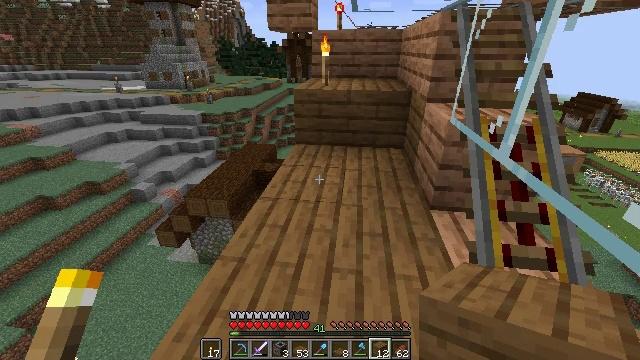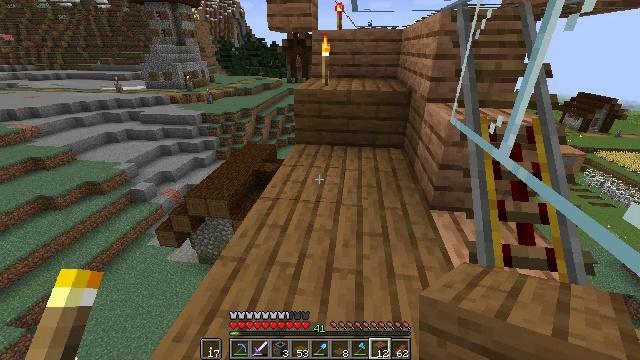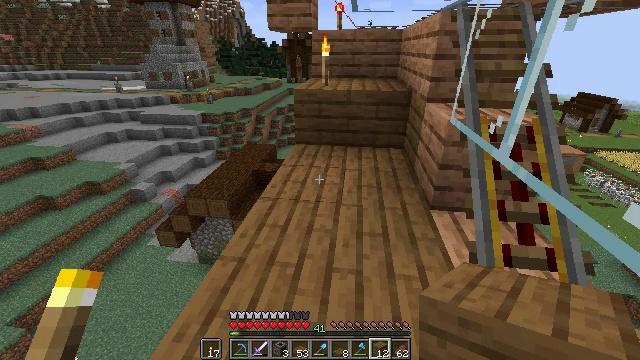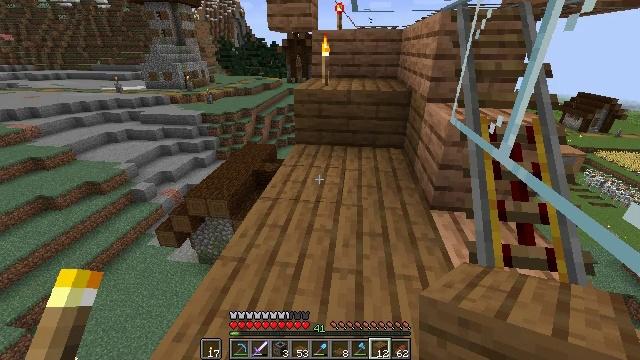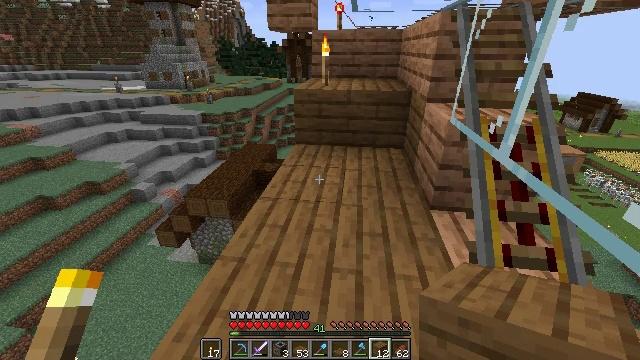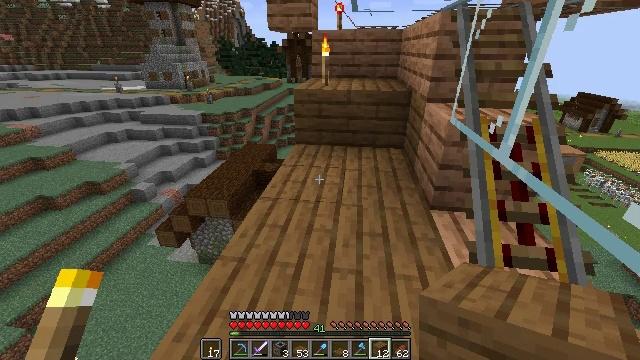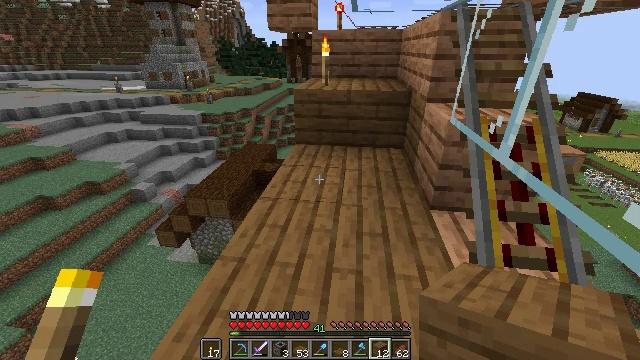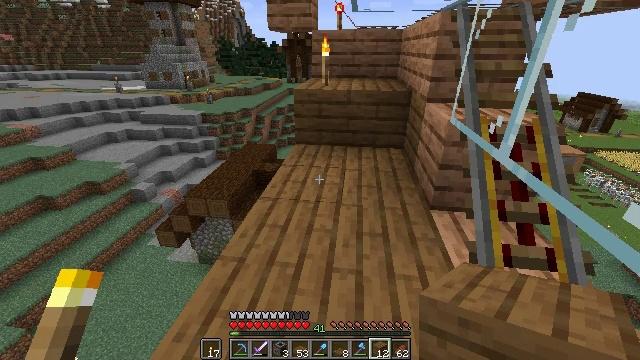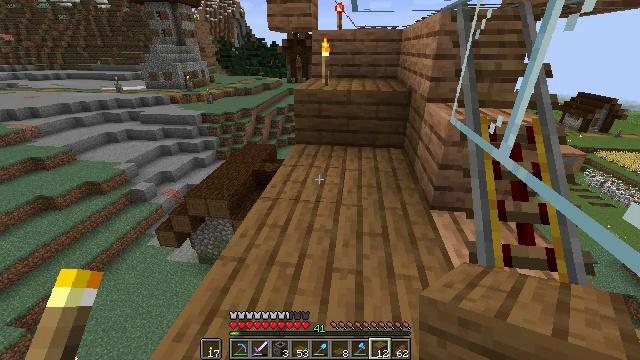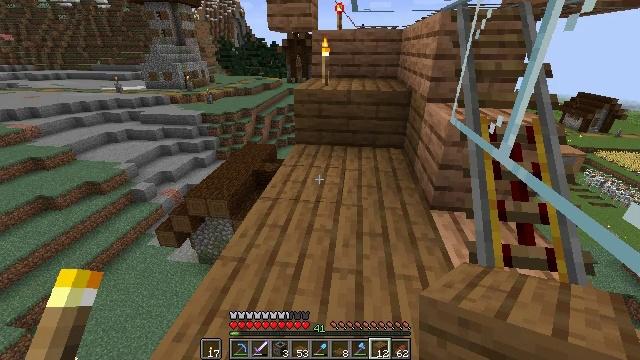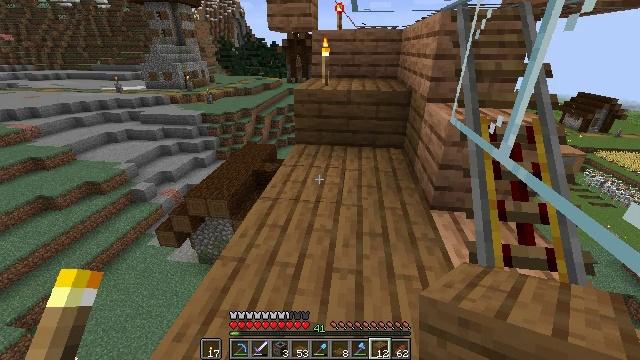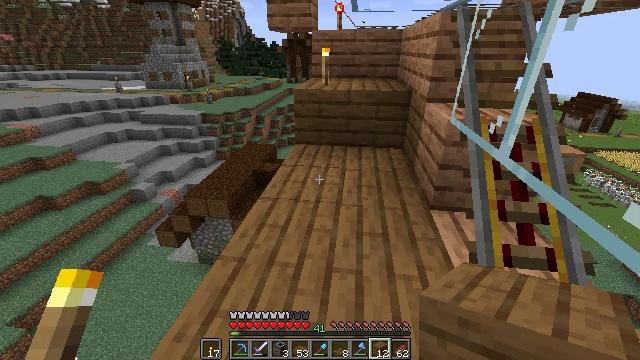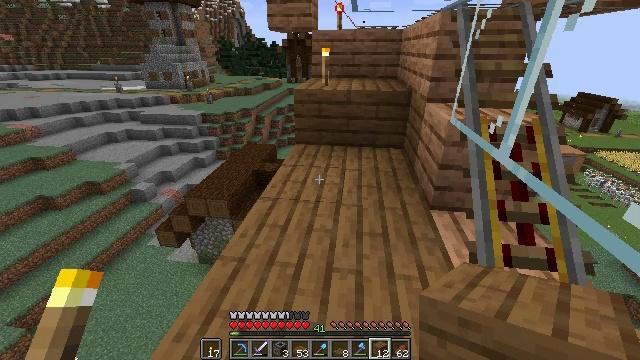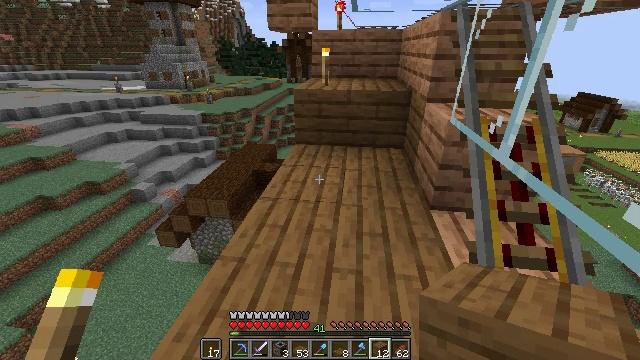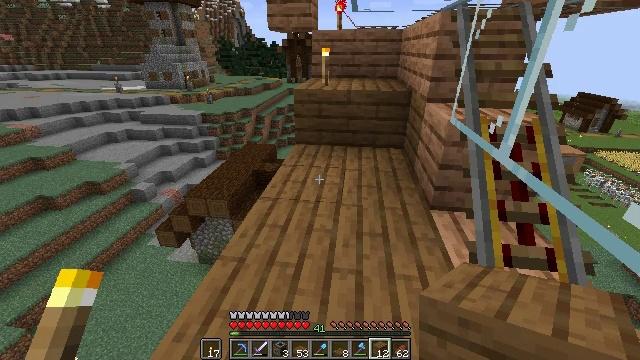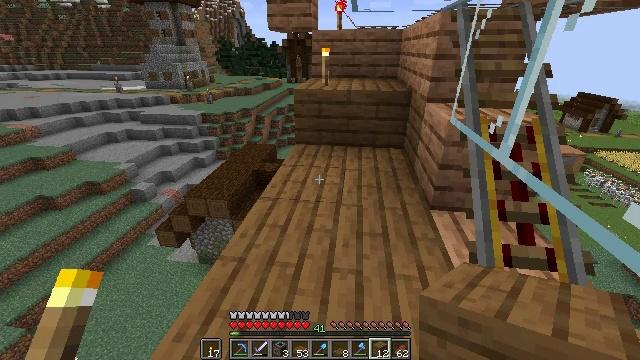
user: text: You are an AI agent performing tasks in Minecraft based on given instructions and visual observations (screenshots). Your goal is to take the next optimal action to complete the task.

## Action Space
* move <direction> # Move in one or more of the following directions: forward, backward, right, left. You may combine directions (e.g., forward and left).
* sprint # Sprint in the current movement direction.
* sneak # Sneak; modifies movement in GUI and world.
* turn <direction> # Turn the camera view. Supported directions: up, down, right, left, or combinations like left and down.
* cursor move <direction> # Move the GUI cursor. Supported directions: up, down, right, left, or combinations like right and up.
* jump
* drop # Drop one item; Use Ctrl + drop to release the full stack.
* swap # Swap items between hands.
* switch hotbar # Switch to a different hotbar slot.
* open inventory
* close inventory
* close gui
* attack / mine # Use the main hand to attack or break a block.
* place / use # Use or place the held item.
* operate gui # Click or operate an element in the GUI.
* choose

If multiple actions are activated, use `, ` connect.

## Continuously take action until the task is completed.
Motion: motion action
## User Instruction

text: Use iron ingots at the crafting table to make a minecart.
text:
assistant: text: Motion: no_op
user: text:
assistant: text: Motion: no_op
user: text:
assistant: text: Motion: no_op
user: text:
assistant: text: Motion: no_op
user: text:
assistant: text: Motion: no_op
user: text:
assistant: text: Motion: no_op
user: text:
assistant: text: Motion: no_op
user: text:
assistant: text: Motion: no_op
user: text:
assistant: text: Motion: no_op
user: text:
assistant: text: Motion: no_op
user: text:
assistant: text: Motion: no_op
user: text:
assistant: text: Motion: no_op
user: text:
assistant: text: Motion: no_op
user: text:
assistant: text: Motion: no_op
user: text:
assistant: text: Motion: no_op
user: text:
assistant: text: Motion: no_op
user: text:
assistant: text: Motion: no_op
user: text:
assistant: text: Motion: no_op
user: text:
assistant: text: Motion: no_op
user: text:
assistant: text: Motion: no_op
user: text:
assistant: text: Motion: no_op
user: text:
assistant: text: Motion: no_op
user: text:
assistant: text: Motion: no_op
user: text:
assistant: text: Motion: no_op
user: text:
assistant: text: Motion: no_op
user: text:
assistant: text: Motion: no_op
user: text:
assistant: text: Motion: no_op
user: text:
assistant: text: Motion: no_op
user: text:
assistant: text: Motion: no_op
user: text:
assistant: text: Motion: no_op